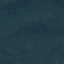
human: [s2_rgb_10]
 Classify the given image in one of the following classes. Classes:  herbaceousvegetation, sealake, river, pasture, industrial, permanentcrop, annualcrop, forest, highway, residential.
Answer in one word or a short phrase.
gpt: Forest